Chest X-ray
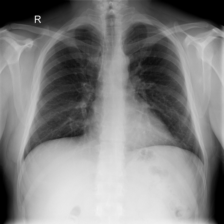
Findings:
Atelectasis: negative
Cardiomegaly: negative
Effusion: negative
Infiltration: positive
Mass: negative
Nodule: negative
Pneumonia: negative
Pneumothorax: negative
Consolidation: negative
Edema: negative
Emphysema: negative
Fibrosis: negative
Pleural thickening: negative
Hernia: negative